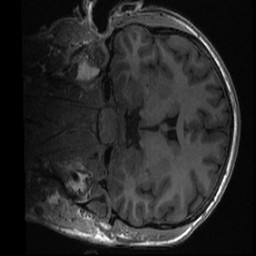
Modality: T1w
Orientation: coronal
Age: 29
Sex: male